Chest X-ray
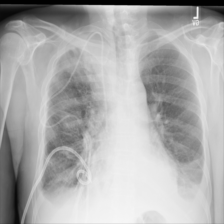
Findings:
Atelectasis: negative
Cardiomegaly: negative
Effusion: positive
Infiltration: positive
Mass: negative
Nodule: negative
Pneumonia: negative
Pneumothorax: negative
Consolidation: negative
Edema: negative
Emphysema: negative
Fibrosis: negative
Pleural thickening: negative
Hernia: negative